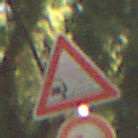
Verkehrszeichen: SplittSchotter
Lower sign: UeberholverbotKraftfahrzeuge
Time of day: SunriseSunset
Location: Outdoor (Suburban)
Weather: Clear
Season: NotSpecified
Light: Natural